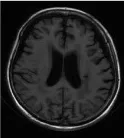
Brain MR of the patient. No hyperintense on DWI (E, F).
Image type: radiology (mri)